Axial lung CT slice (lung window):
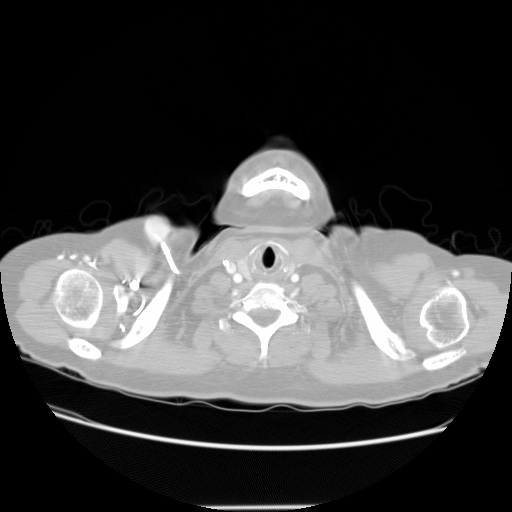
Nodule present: no